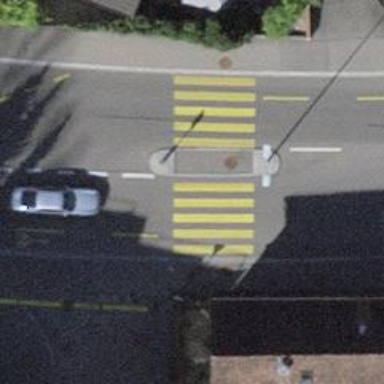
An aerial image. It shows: Uncontrolled zebra crossing with pedestrian island.